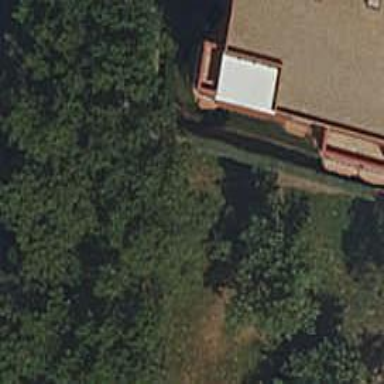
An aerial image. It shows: Wall barrier.